Aerial crown-view tile of a tropical tree (Barro Colorado Island, Panama), acquired 20241014:
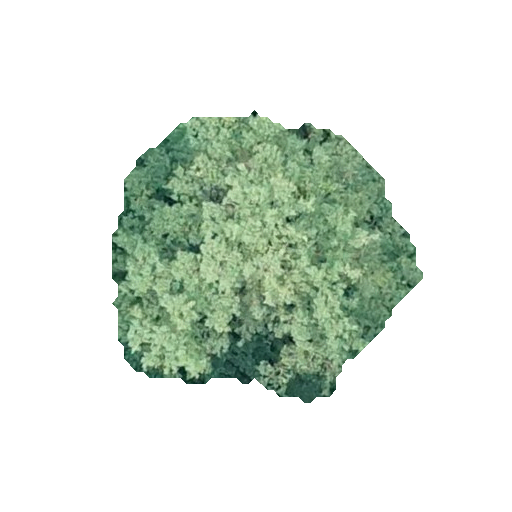
Species: Guapira myrtiflora
GBIF accepted scientific name: Guapira myrtiflora
Crown area: 103.086 m²